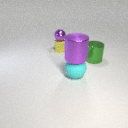
large cyan rubber sphere in front of small yellow rubber cylinder